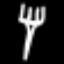
Label: fork